Question: I have an image frame of dimensions '640x512' stored as a Numpy array of all white pixels. I want to constantly remove/pop(0) the left most column and append it with a black column in each iteration. Essentially, I'm trying to shift the image from right to left to eventually replace the entire image with black pixels, one column at a time. I've attempted to use 'np.concatenate()' but I keep getting these two errors.
> ValueError: all the input arrays must have same number of dimensionsValueError: could not broadcast input array from shape (512,1) into shape (640)
If possible, I would like to do this inplace. Here's an illustration.
Initial blank frame of size '640x512'

Each iteration adds a new black column (1 pixel) to the frame, with the end result having a completely black image
<URL>
This pop/push action is similar to a queue but instead I want to do this directly on the 2D Numpy arrays. I don't want to use any other data structure since I'm putting these images directly into OpenCV so I would like to keep it as a Numpy array. How can I shift the 2D numpy array one pixel at a time?
'''
import numpy as np
import cv2
black_column = np.zeros([512,1], dtype=np.uint8)
blank_pixels = np.zeros([512, 640], dtype=np.uint8)
blank_pixels[:] = 255
while True:
# Pop
blank_pixels[:-1] = blank_pixels[1:]
# Push
blank_pixels[-1] = black_column
#blank_pixels[:] = np.concatenate(blank_pixels[1:], black_column)
cv2.imshow('blank_pixels', blank_pixels)
cv2.waitKey(1)
'''
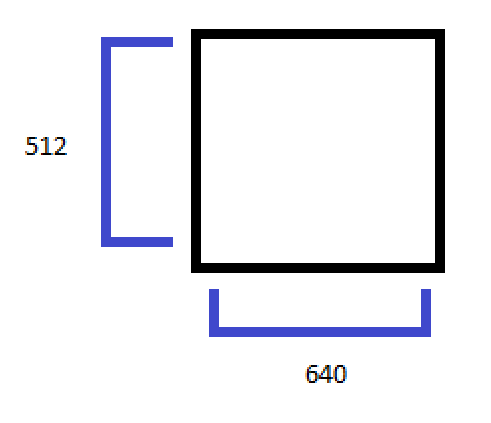
Answer: Assignment will be a much more efficient option than concatenation here.
---
'''
blank = np.full((640, 512), 255, dtype=np.uint8)
for i in range(blank.shape[1]-1, -1, -1):
blank[:, i] = 0
cv2.imshow('img', blank)
cv2.waitKey(1)
'''
---
Produces this:
<URL>
---
For non-white images, you can 'roll' with this:
'''
blank = np.random.randint(1, 256, (640, 512), dtype=np.uint8)
for i in range(blank.shape[1]-1, -1, -1):
blank = np.roll(blank, -1, axis=1)
blank[:, -1] = 0
cv2.imshow('img', blank)
cv2.waitKey(1)
'''
---
This produces:
<URL>